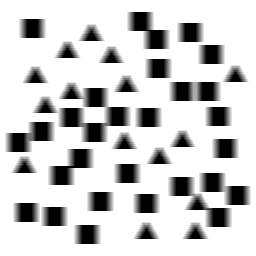
Squares: 29
Triangles: 15
Stars: 0
Total shapes: 44